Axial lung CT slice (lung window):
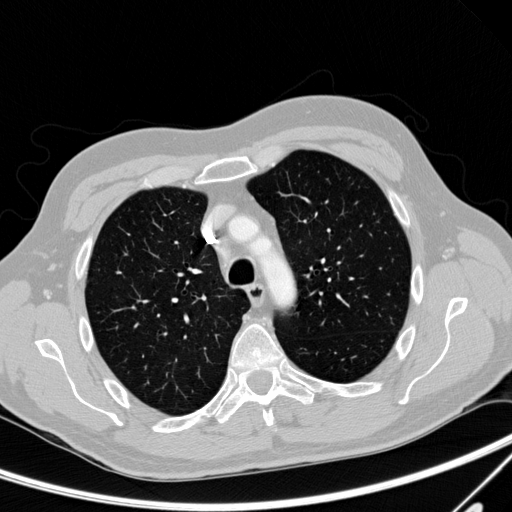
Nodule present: no